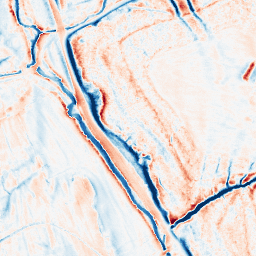
Category: classical
Decomposition family: gaussian_anisotropic
Decomposition parameters: sigma_x: 5
sigma_y: 2
Upsampling method: lanczos
Upsampling parameters: scale: 4
Upsampling scale: 4